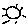
Label: sun